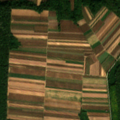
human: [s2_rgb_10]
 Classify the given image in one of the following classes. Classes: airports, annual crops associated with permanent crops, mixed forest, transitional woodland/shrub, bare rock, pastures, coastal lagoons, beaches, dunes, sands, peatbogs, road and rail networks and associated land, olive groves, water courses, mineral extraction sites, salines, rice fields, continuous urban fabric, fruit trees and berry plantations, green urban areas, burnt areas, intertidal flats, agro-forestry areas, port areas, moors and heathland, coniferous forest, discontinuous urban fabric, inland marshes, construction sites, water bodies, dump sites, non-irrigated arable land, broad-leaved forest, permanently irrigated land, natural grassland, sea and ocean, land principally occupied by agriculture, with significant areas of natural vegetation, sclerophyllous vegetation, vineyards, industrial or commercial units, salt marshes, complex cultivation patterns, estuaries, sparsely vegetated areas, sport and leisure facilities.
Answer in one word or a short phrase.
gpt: non-irrigated arable land, land principally occupied by agriculture, with significant areas of natural vegetation, broad-leaved forest